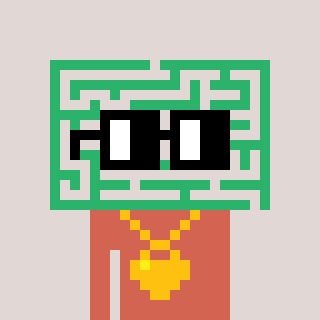
a pixel art character with square black glasses, a maze-shaped head and a peachy-colored body on a warm background